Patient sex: F
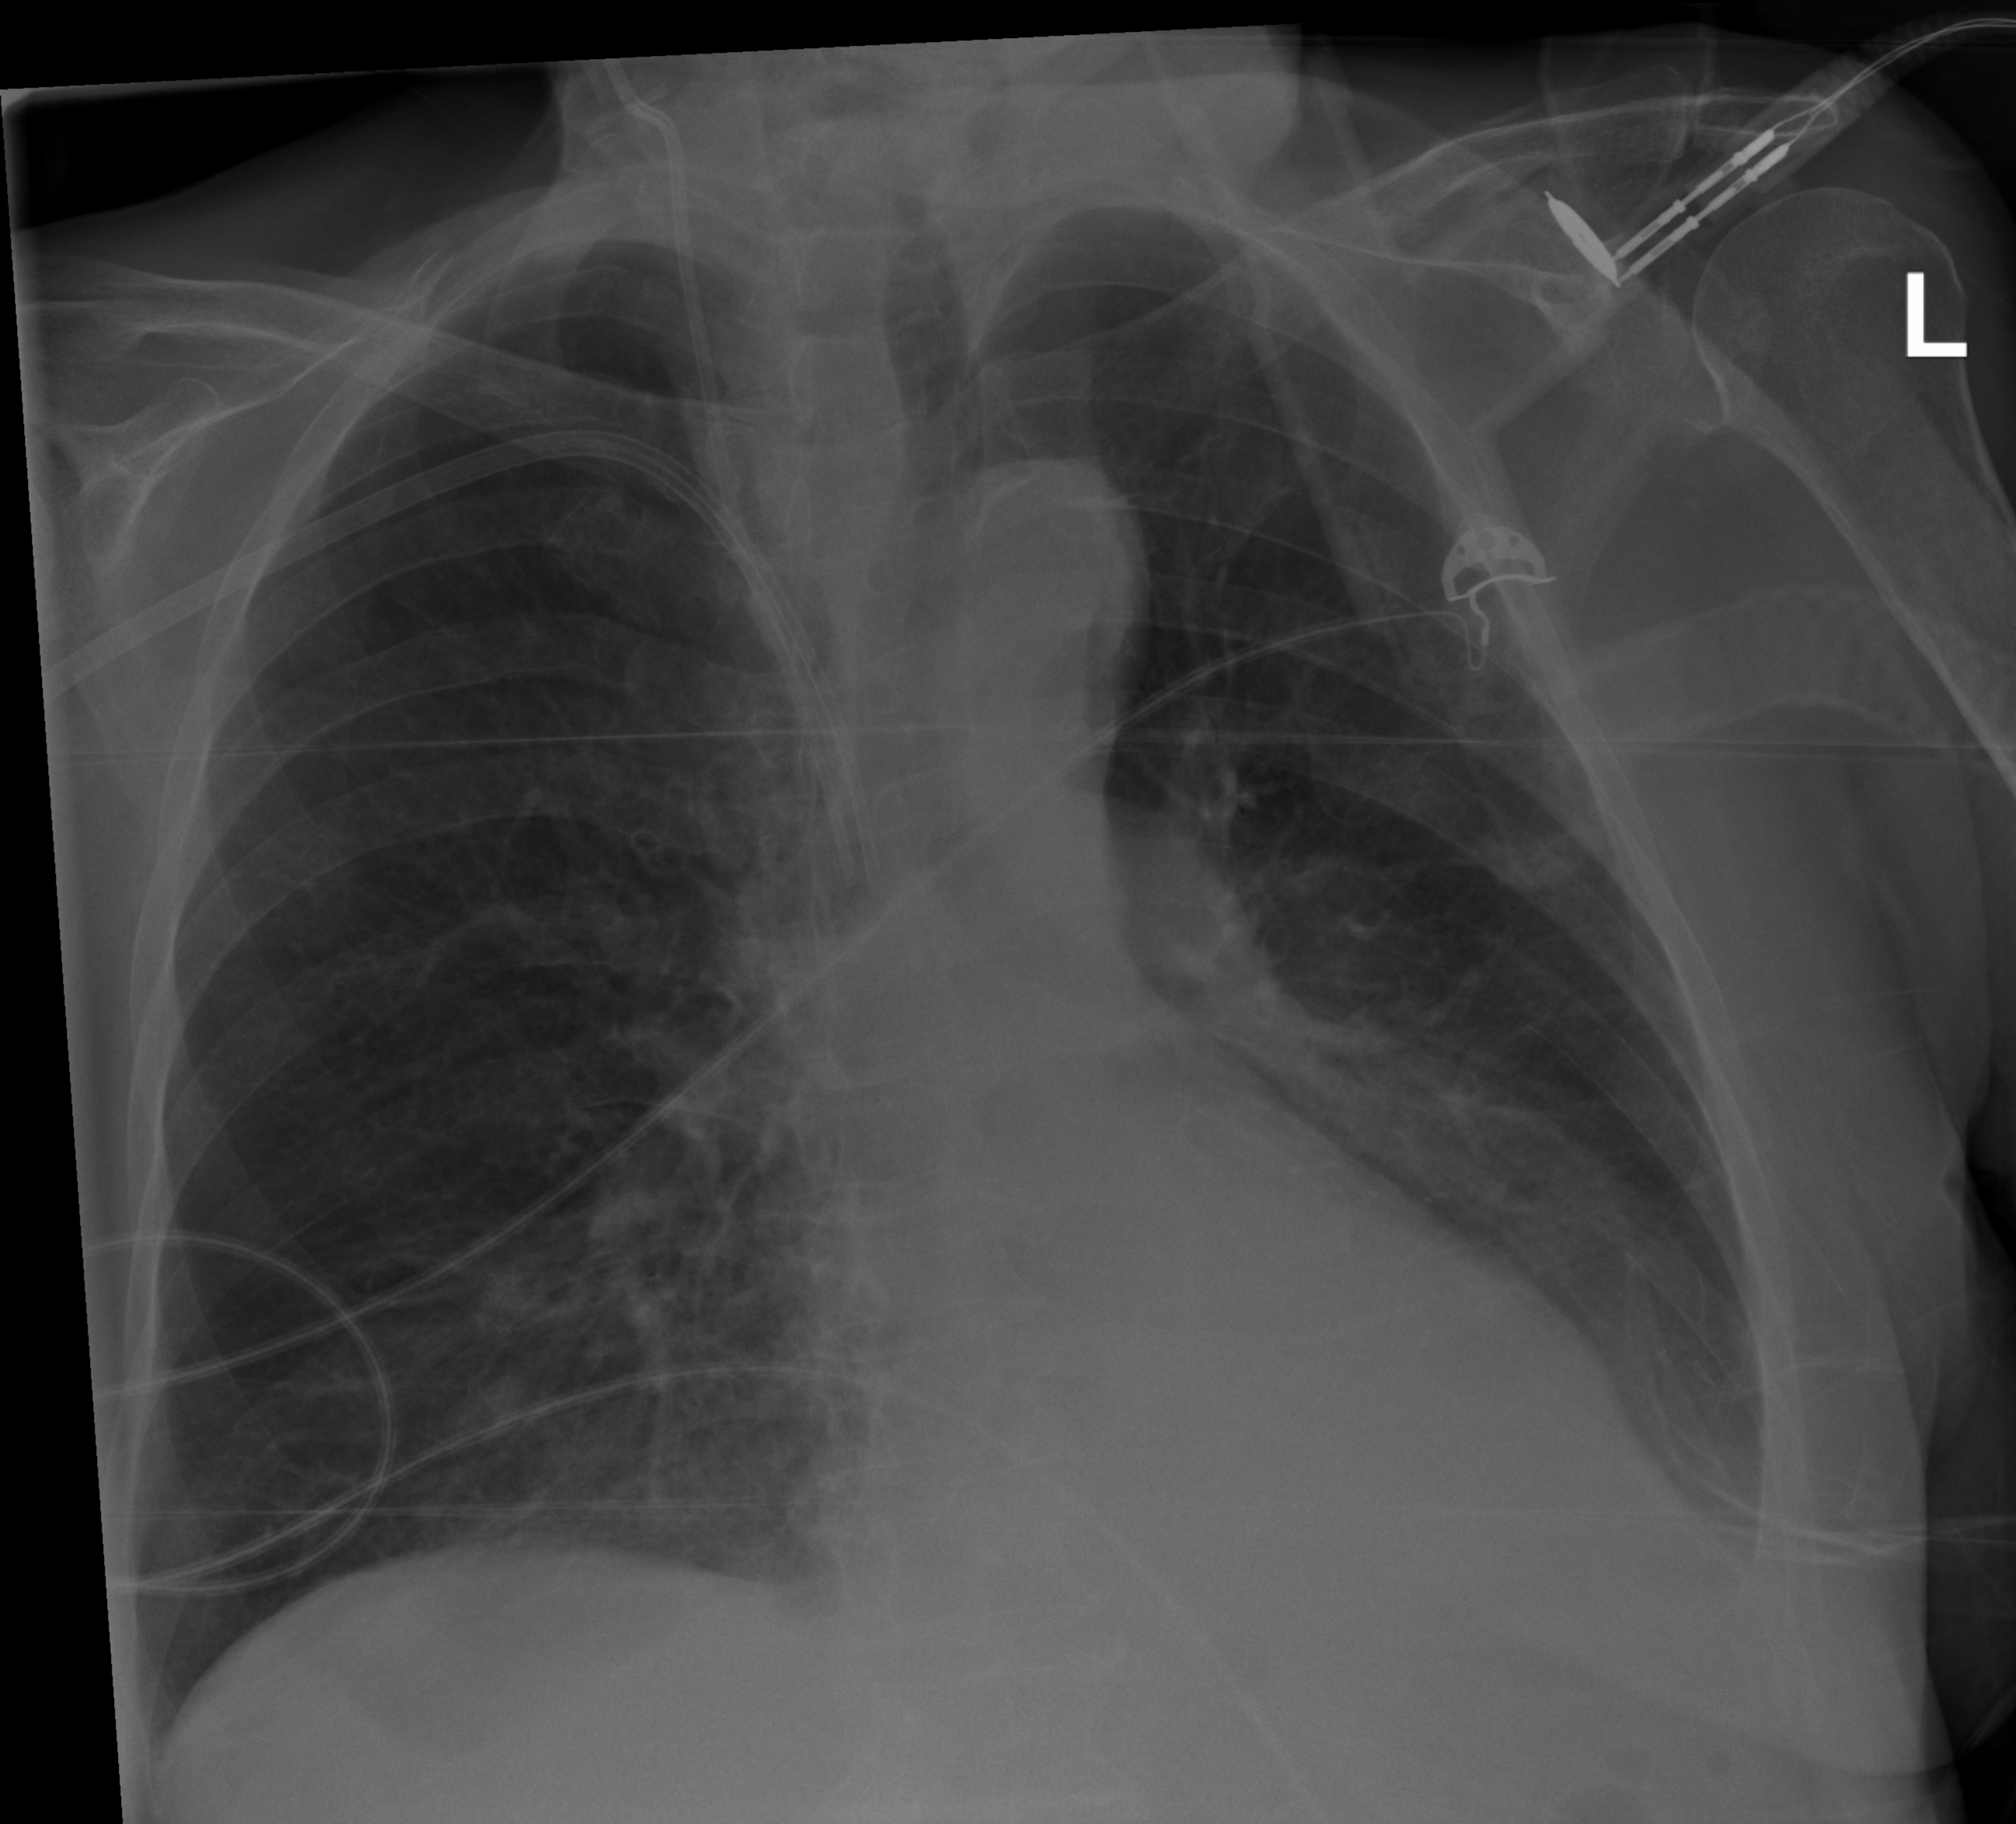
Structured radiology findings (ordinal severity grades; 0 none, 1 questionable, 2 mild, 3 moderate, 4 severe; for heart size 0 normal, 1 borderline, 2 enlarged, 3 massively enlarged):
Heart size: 0
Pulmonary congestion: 0
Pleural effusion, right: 0
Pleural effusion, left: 2
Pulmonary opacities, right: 2
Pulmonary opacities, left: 0
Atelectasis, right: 2
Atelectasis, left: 0